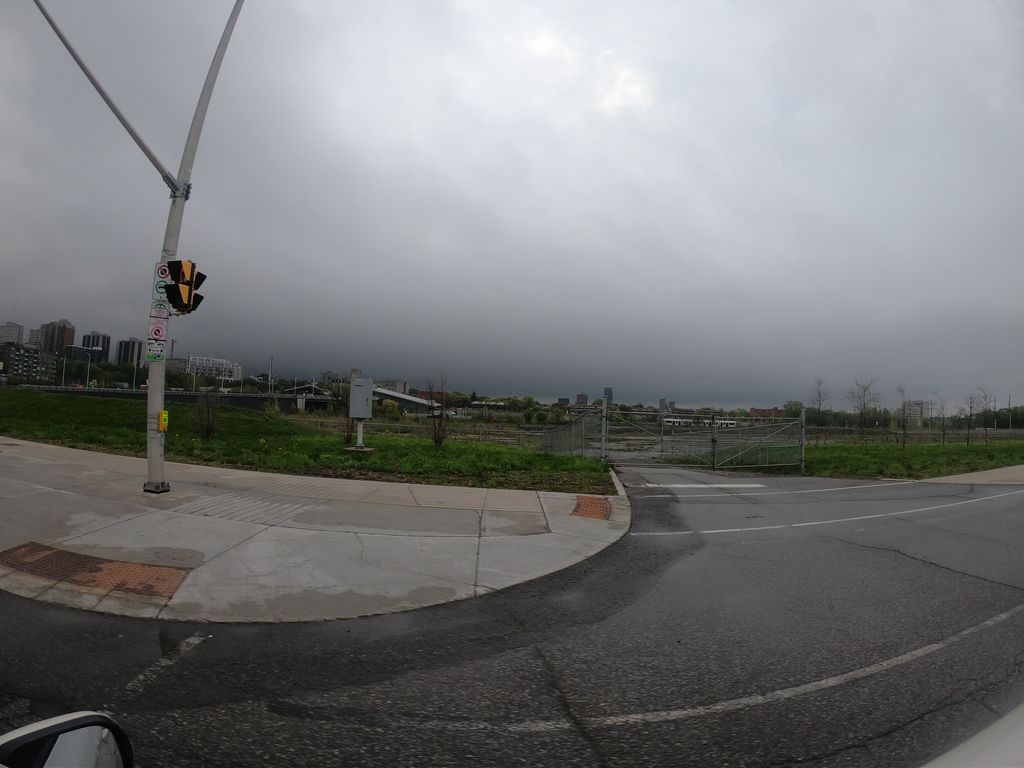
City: ottawa-gatineau